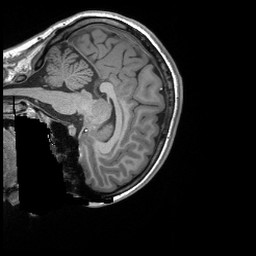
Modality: T1w
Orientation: sagittal
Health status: ill
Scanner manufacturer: siemens
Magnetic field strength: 3 T
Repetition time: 2.3 s
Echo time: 0.00243 s